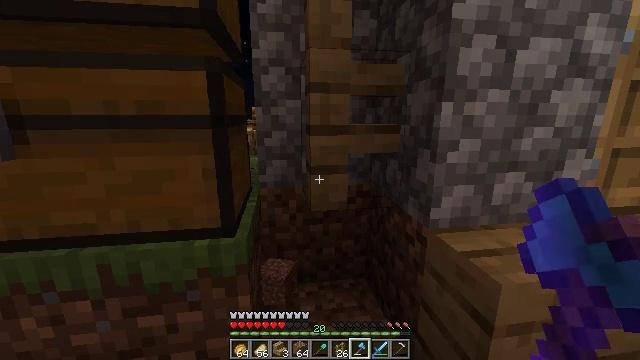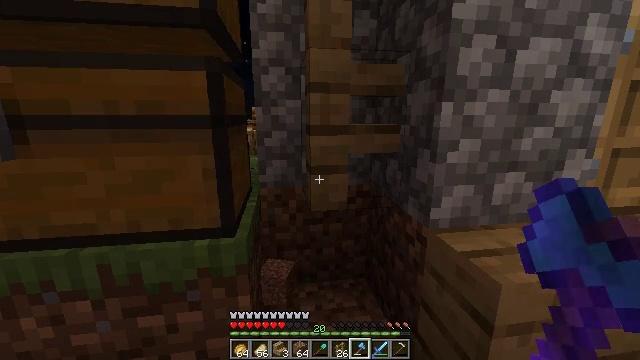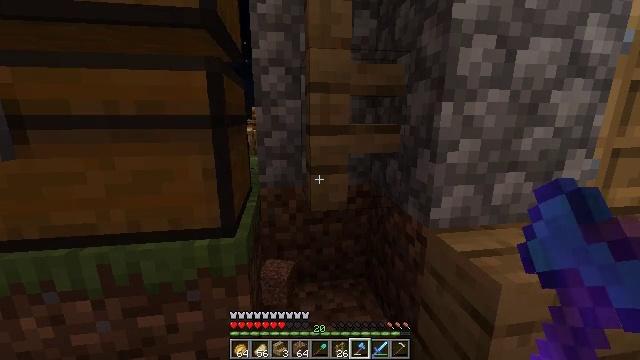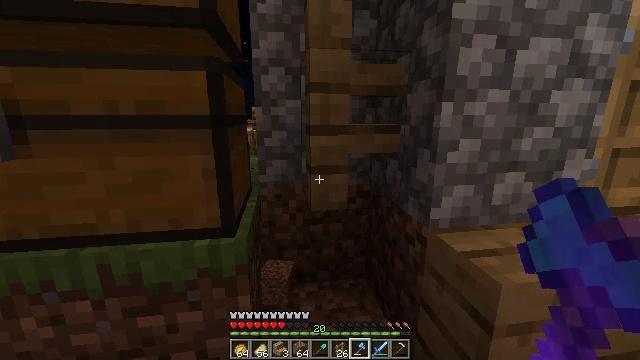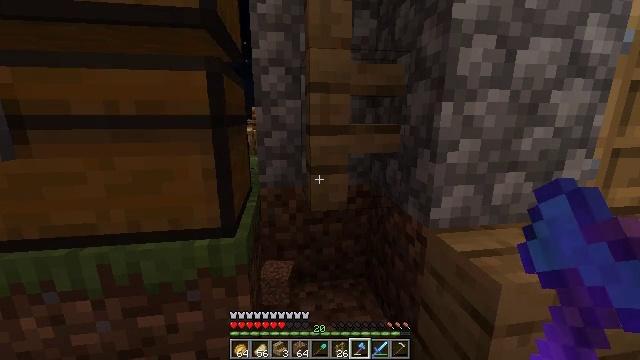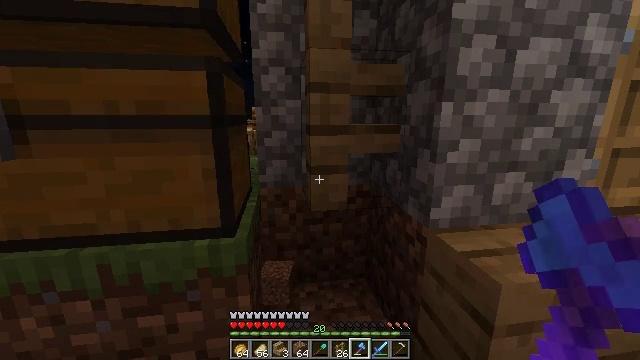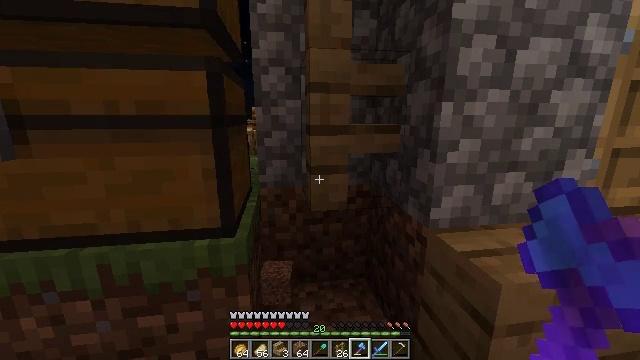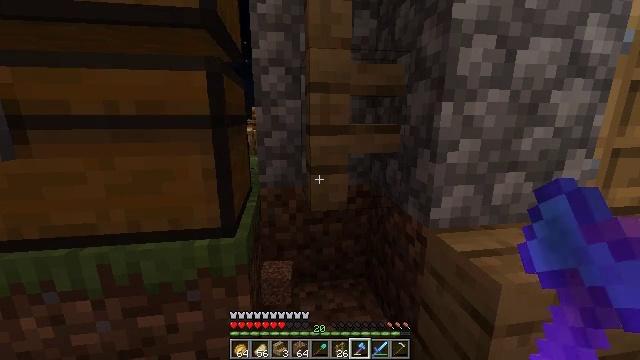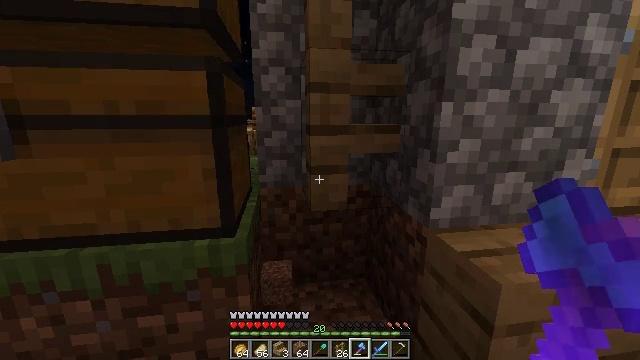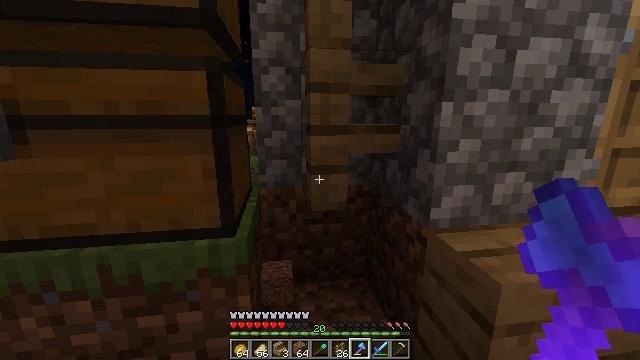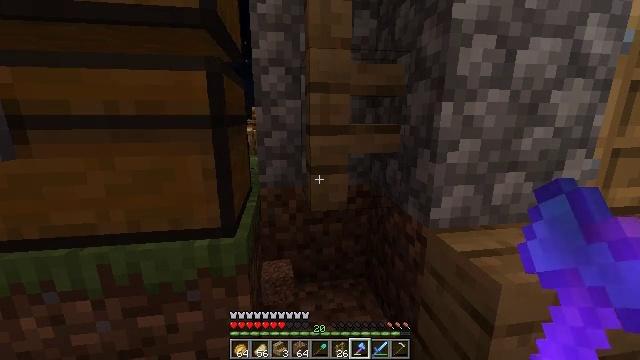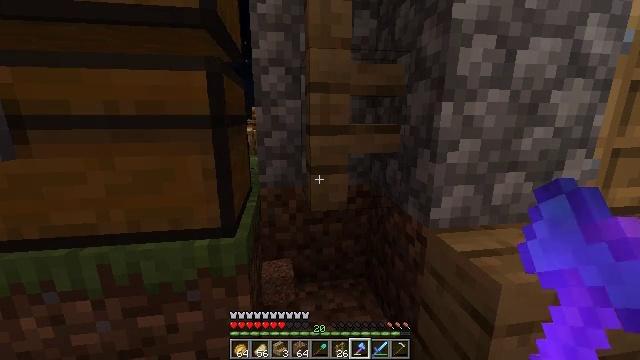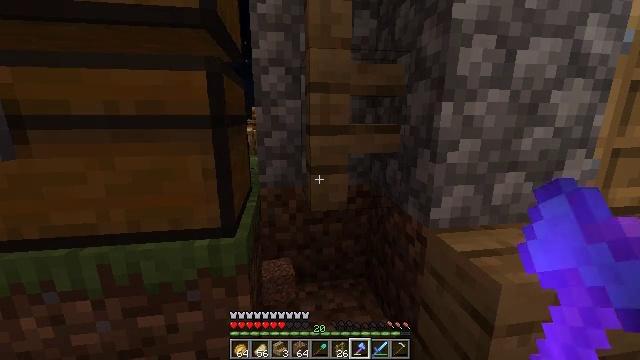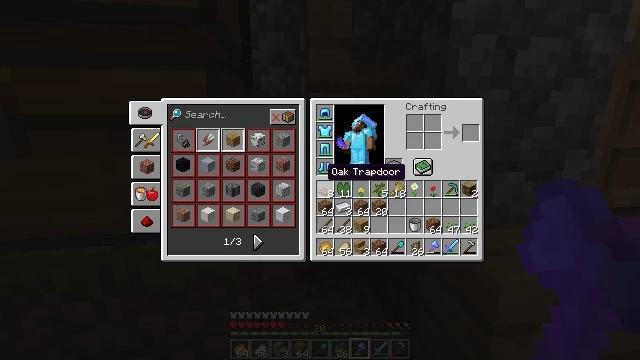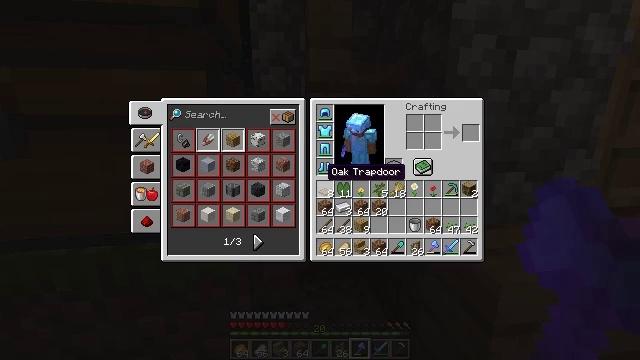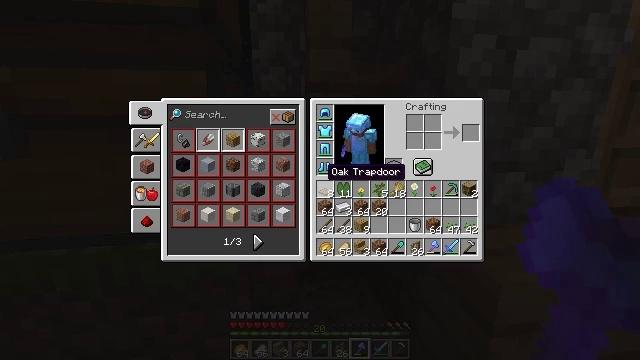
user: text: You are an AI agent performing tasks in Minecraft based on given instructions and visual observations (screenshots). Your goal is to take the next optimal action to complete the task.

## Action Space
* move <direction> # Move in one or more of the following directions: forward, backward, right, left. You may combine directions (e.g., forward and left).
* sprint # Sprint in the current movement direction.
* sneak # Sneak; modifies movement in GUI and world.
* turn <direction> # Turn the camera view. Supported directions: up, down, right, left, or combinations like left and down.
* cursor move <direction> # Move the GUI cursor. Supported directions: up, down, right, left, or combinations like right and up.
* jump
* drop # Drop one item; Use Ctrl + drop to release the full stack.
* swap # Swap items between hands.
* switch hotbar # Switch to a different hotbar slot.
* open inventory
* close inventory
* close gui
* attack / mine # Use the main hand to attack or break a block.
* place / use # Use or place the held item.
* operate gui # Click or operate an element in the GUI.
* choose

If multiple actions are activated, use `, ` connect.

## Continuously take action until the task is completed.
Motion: motion action
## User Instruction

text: Break down the oak fence.
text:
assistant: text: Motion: no_op
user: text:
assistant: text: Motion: no_op
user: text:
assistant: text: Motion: no_op
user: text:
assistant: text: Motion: no_op
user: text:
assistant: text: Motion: no_op
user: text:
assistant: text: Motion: no_op
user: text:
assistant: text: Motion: no_op
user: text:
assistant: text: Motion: no_op
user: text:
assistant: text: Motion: no_op
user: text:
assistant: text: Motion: no_op
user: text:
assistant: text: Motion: no_op
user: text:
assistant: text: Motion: no_op
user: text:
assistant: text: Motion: open inventory
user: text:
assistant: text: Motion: open inventory
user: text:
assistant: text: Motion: open inventory
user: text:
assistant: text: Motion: open inventory
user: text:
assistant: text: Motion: no_op
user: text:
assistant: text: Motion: no_op
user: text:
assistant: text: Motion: no_op
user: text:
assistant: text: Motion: no_op
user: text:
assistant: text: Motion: no_op
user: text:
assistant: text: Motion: no_op
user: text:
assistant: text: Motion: no_op
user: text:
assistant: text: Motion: no_op
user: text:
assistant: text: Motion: no_op
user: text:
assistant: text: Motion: no_op
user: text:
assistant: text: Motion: no_op
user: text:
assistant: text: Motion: no_op
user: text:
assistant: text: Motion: no_op
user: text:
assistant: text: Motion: no_op